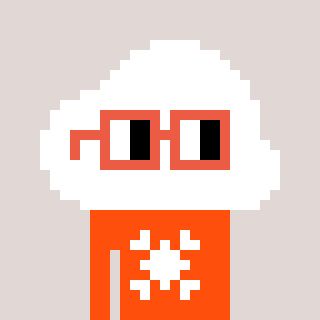
a pixel art character with square orange glasses, a cloud-shaped head and a orange-colored body on a warm background